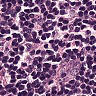
Metastatic tissue present: no